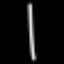
Label: line